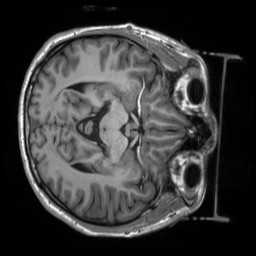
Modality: T1w
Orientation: axial
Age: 36
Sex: male
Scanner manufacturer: siemens
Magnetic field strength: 3 T
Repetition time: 2.53 s
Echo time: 0.00219 s